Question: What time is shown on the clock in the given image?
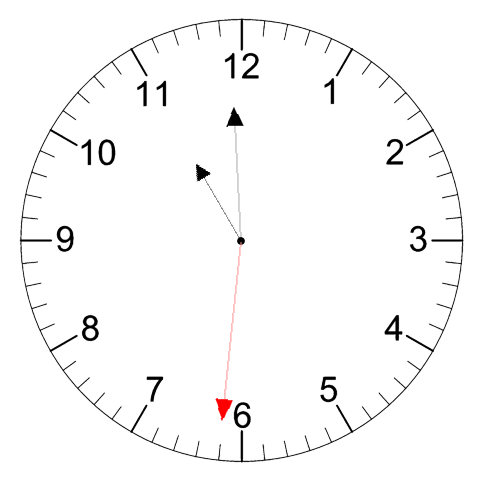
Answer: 10:59:31